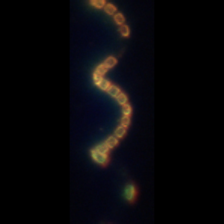
Taxon: Chaetoceros
Group: Diatoms